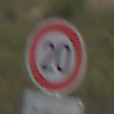
Verkehrszeichen: Geschwindigkeit20
Zusatzzeichen unten: HinweiseAufGefahrenDurchVerbaleAngabe11
Umgebung: Outdoor, Nature
Tageszeit: Midday
Wetter: Overcast
Licht: Natural
Jahreszeit: NotSpecified
Kontrast: LowContrast